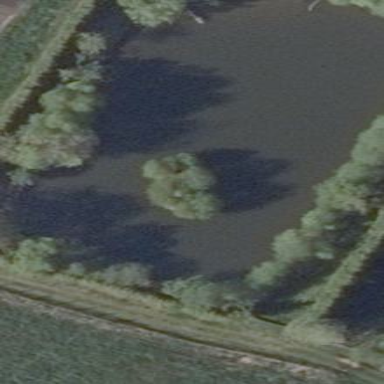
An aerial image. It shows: Serene pond surrounded by nature.